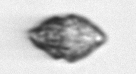
Label: Kryptoperidinium_triquetrum